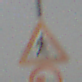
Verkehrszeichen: FussgaengerLinks
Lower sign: UeberholverbotKraftfahrzeuge
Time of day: MorningAfternoon
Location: Outdoor (Nature)
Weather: Overcast
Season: Winter
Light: Natural